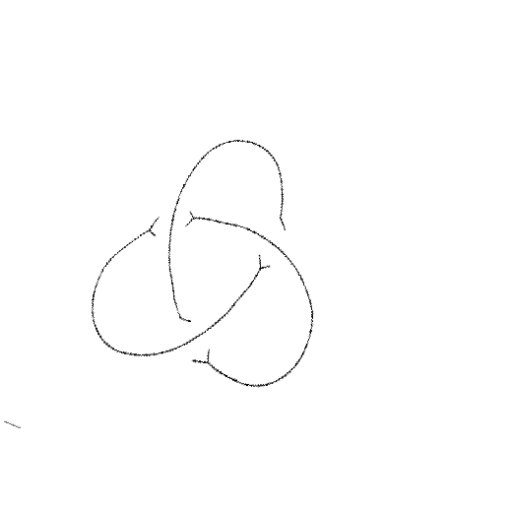
Crossing number: 3